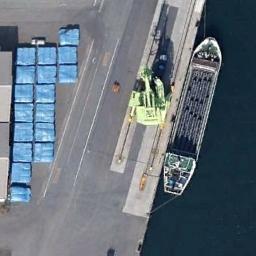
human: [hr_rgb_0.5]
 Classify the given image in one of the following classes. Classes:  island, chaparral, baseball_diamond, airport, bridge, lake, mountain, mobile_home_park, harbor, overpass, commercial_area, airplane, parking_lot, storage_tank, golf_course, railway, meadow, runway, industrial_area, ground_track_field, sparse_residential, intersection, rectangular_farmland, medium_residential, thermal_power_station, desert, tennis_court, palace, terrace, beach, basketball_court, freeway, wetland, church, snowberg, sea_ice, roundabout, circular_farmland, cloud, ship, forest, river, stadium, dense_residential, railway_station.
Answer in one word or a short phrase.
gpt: ship